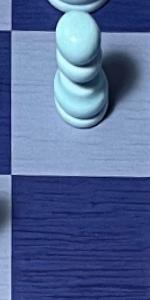
Label: Empty